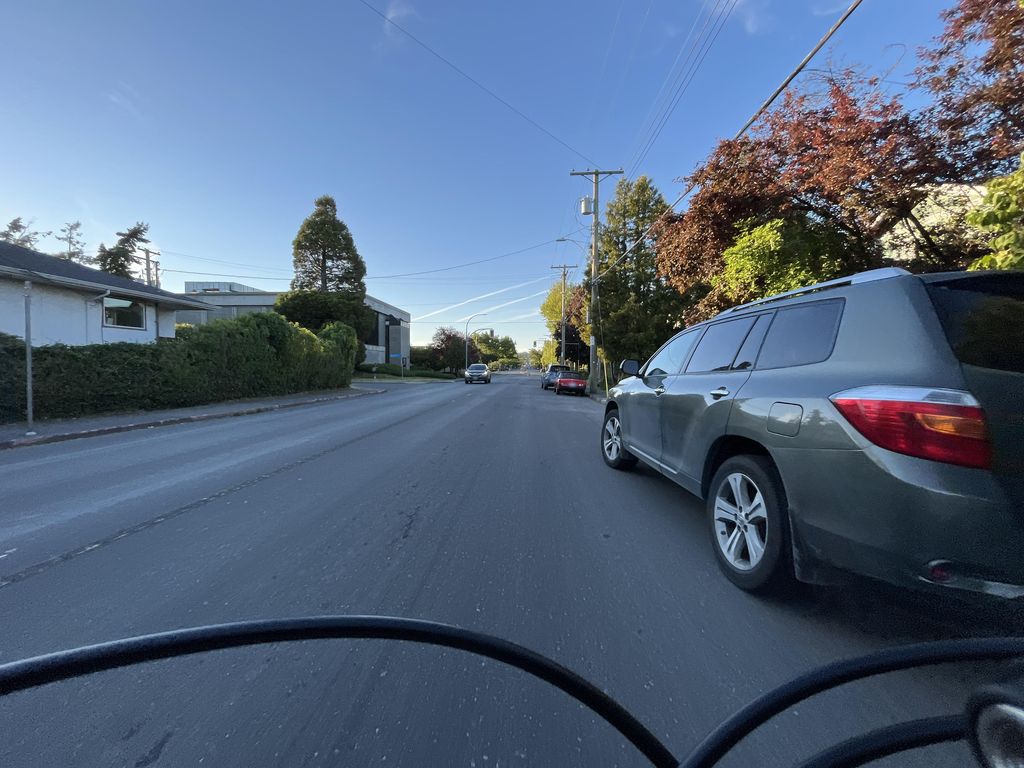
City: victoria